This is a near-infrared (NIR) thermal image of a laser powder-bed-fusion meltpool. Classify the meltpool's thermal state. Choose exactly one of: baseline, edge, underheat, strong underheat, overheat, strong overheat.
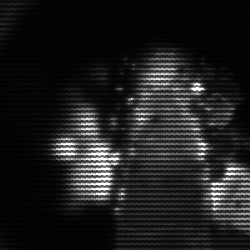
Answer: baseline